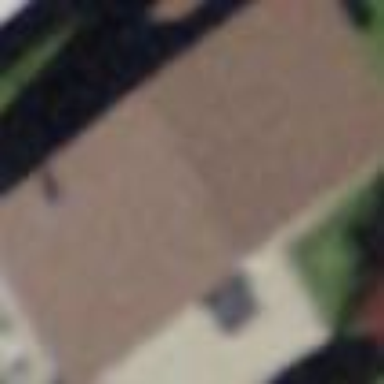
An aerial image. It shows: Residential building.